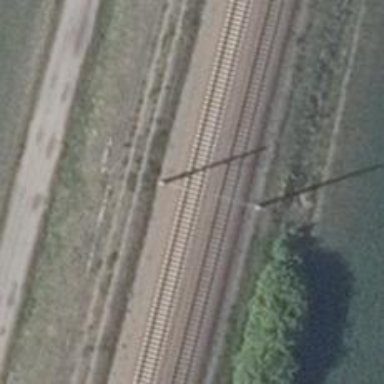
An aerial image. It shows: Railway track with contact line for electrification.